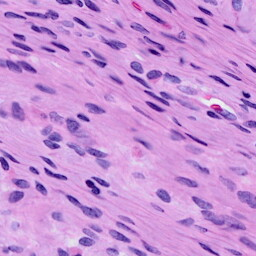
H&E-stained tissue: Cervix